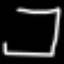
Label: square